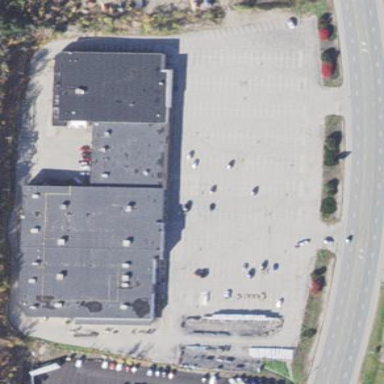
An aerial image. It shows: Retail area.